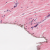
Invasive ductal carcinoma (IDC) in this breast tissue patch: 0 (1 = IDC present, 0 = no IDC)